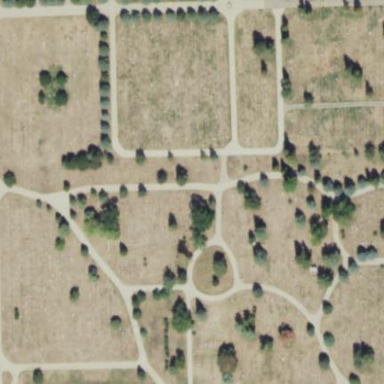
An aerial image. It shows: Graveyard.